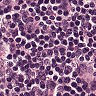
Metastatic tissue present: no